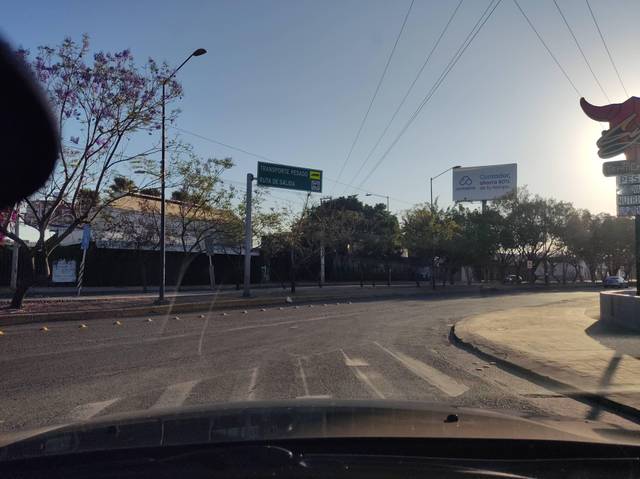
Region: Mexico
Coordinates: 21.148, -101.676